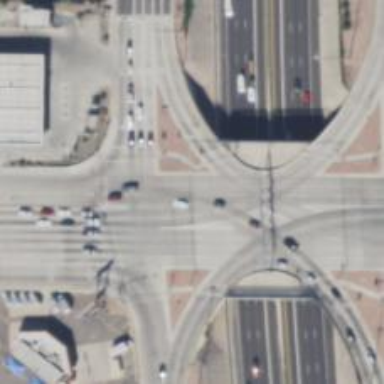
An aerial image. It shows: Secondary link road crossing over bridge.